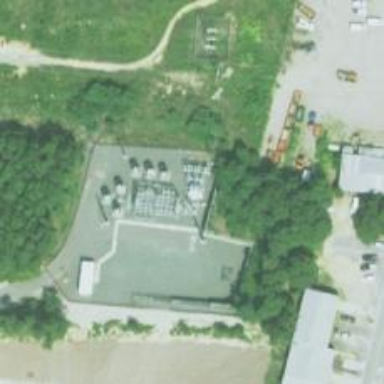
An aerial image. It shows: Switch for power supply.